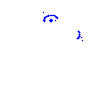
Particle: kaon